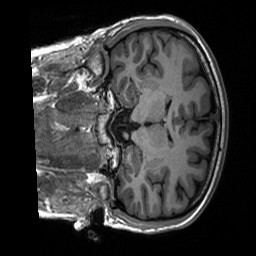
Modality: T1w
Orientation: coronal
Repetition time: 8 s
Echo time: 0.066 s